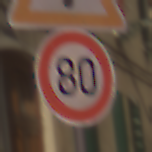
Verkehrszeichen: Geschwindigkeit80
Zusatzzeichen oben: Gefahrenstelle
Umgebung: Outdoor, Urban
Tageszeit: Midday
Wetter: Clear
Licht: Natural
Jahreszeit: NotSpecified
Kontrast: HighContrast